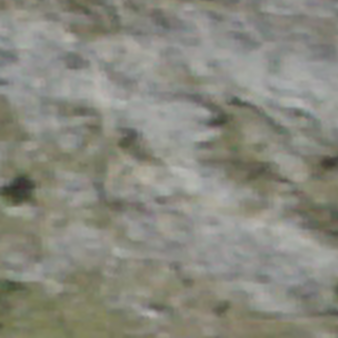
Label: other